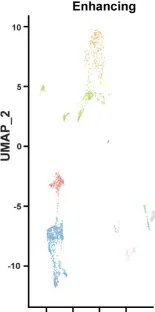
Single-cell analysis of resected tissue from enhancing and non-enhancing lesions (A) Uniform Manifold Approximation and Projection (UMAP) representation of ten identified cell types in enhancing and non-enhancing samples from the resected tissue.
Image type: pathology (immunostaining)